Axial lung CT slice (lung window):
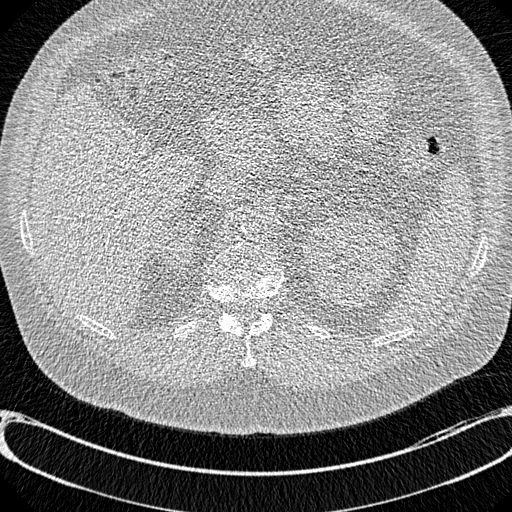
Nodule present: no